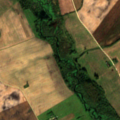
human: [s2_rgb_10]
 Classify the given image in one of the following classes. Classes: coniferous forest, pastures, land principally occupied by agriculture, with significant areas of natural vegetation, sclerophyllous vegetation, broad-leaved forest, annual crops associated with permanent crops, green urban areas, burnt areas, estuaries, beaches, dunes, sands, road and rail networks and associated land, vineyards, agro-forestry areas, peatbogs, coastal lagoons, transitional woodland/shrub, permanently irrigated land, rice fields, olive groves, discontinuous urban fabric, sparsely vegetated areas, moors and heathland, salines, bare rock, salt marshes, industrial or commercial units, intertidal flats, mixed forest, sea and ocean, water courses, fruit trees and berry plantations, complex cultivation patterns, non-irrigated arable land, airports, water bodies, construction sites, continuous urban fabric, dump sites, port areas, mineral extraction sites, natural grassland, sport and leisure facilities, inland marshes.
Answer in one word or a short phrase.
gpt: non-irrigated arable land, transitional woodland/shrub